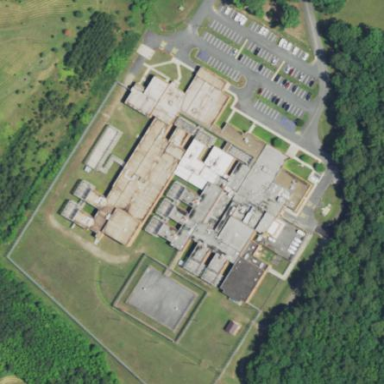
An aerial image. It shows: Prison.